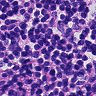
Metastatic tissue present: no